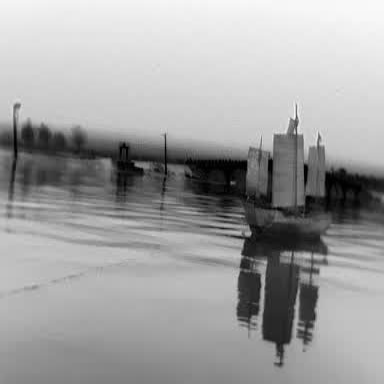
There is a sailboat in the infrared image.